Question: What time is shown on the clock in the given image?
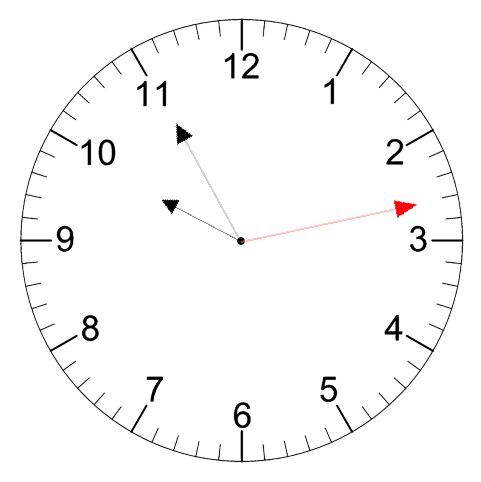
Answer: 09:55:13